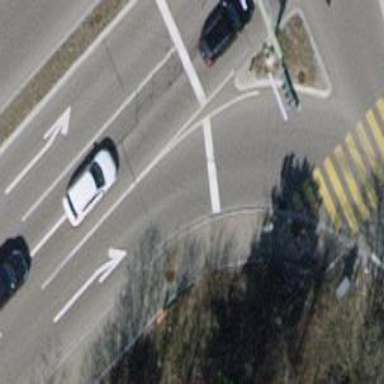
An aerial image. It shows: Road with traffic signals.